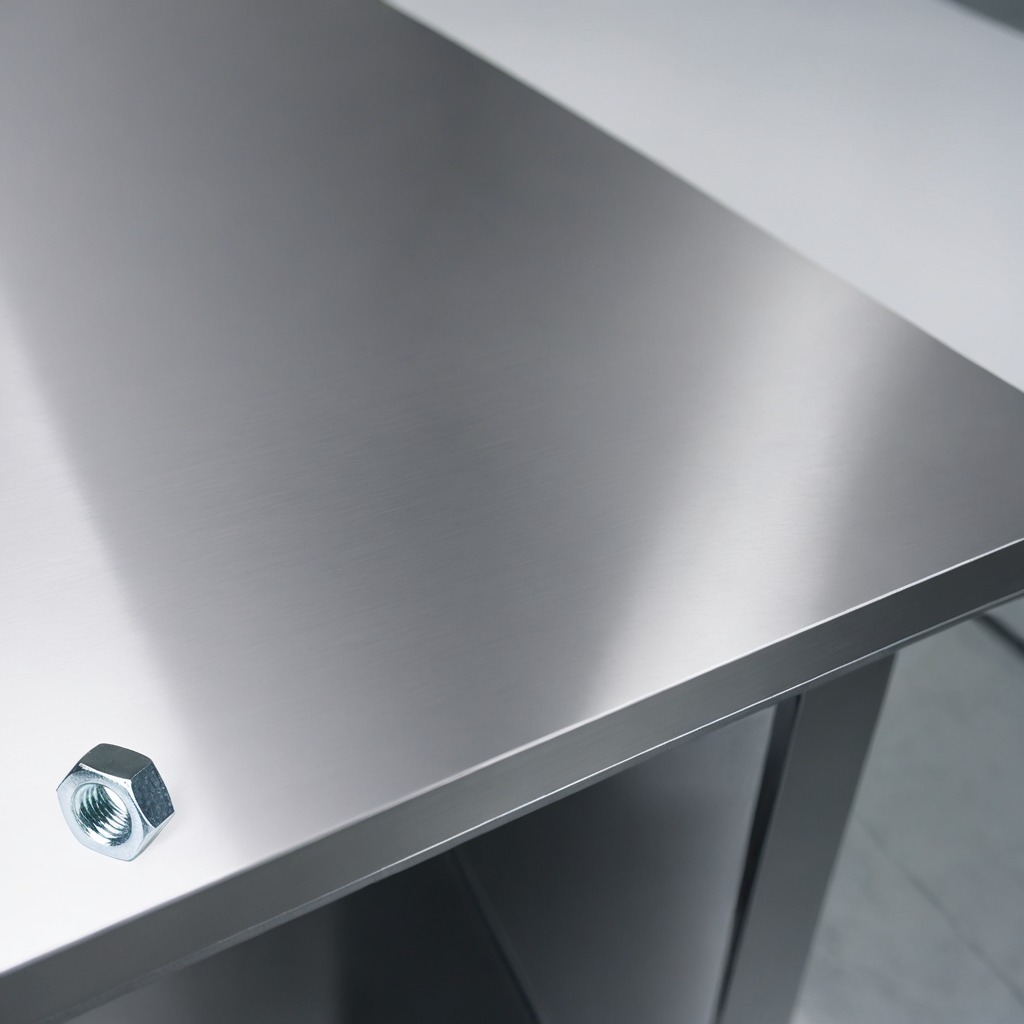
A metal nut is lying on the stainless steel table in a high-end prototyping lab.